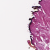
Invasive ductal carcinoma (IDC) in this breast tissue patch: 0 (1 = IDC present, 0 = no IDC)